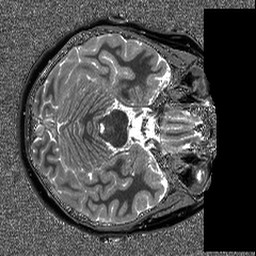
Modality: T1map
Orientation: axial
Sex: female